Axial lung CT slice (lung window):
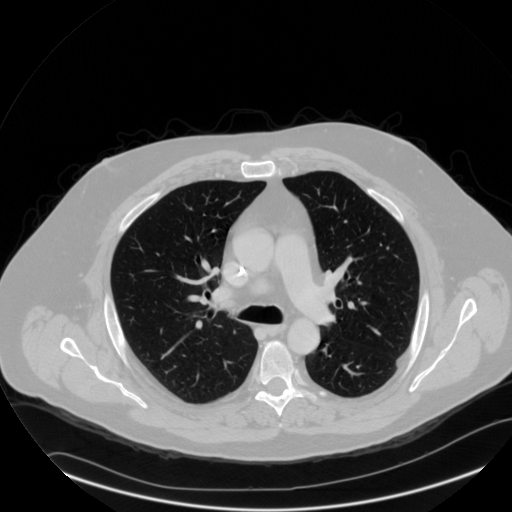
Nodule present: no